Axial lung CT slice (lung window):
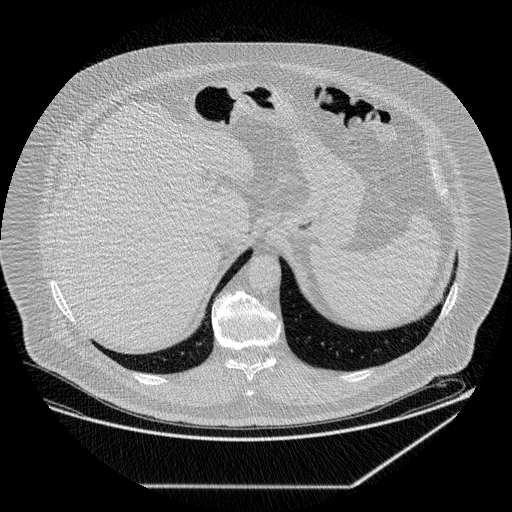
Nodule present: no